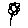
Label: flower